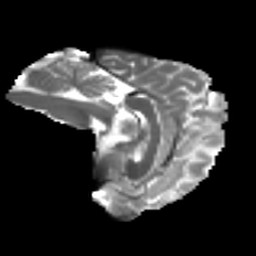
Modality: T2w
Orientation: sagittal
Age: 43
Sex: male
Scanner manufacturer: ge
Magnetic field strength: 3 T
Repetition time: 7.8 s
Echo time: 0.0611 s